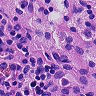
Metastatic tissue present: no